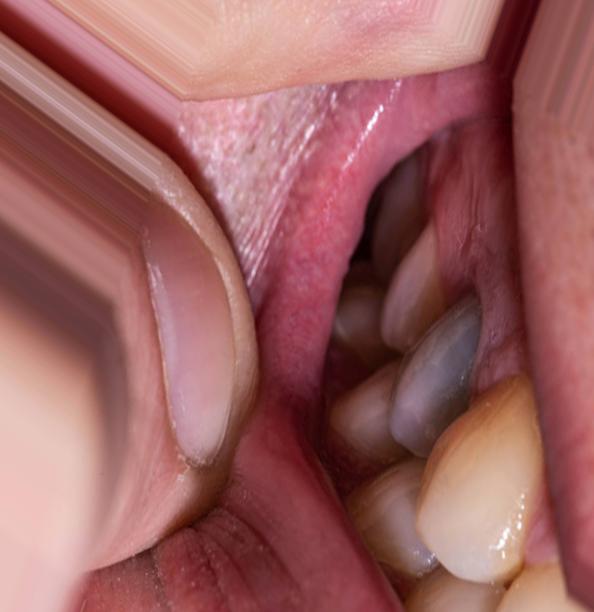
Condition: Caries